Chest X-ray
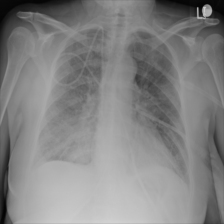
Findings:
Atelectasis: negative
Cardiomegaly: negative
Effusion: negative
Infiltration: positive
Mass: negative
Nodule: positive
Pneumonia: negative
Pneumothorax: negative
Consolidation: negative
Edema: negative
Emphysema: negative
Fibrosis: negative
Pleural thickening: negative
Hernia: negative